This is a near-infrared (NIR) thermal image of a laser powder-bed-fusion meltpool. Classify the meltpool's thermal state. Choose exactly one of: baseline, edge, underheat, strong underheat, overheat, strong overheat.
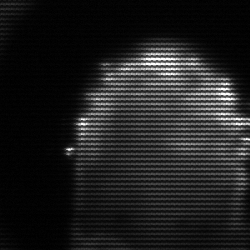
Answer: baseline